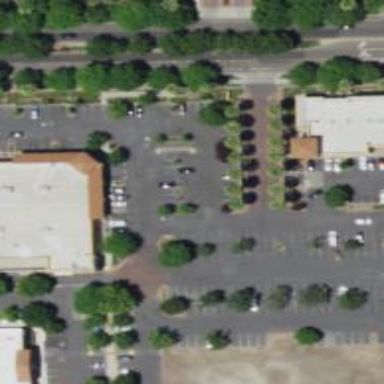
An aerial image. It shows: Parking area with surface.